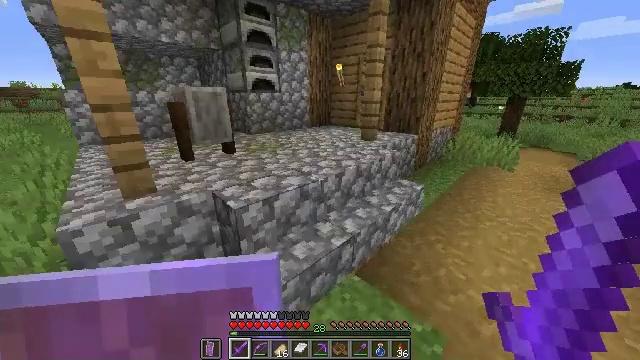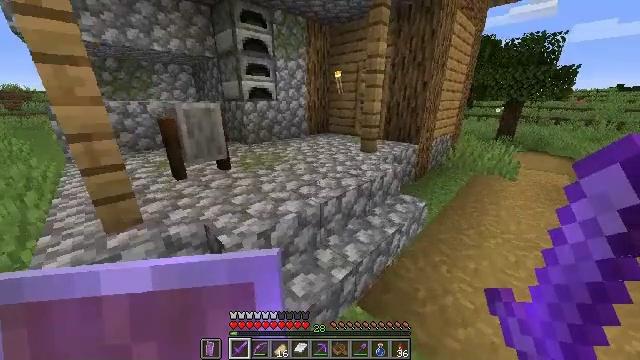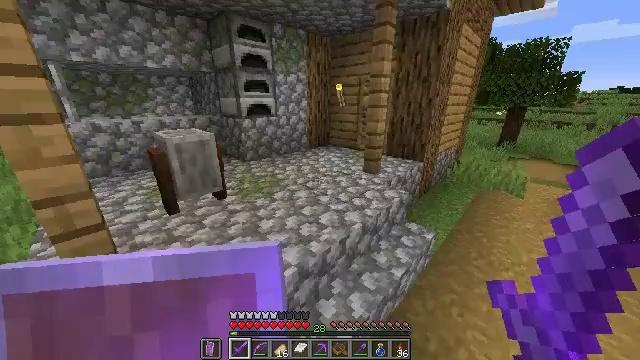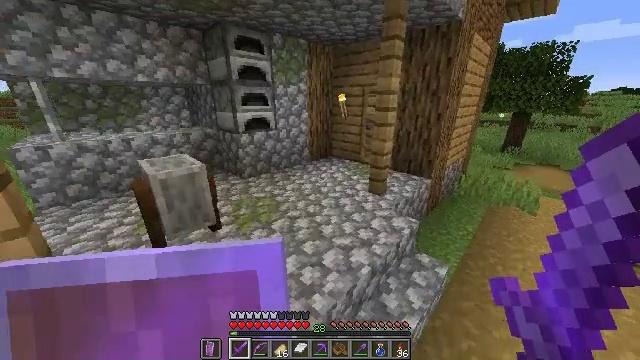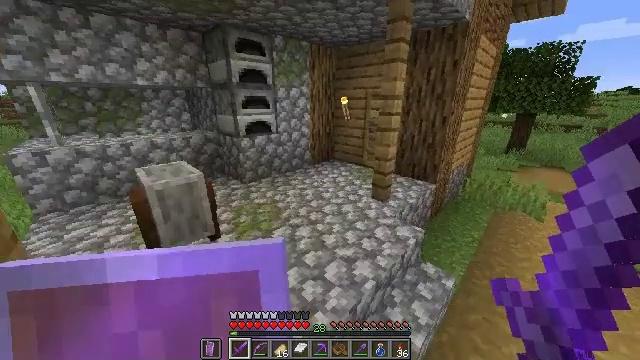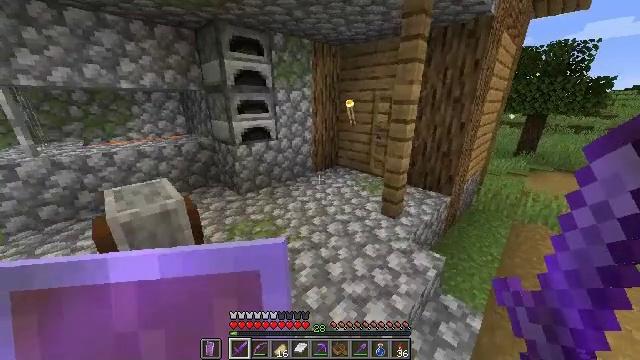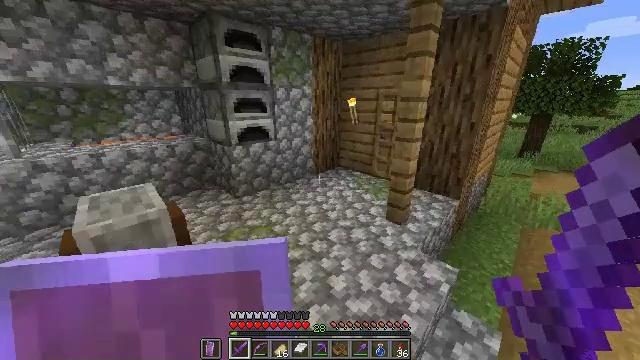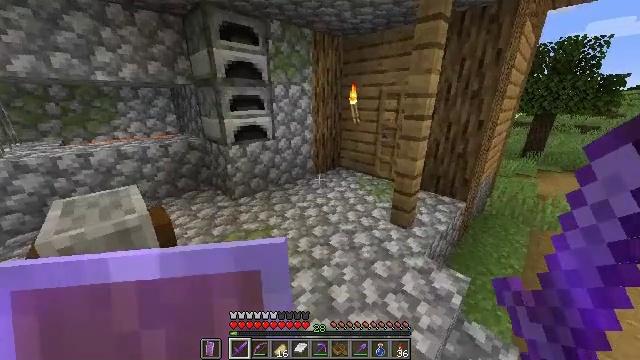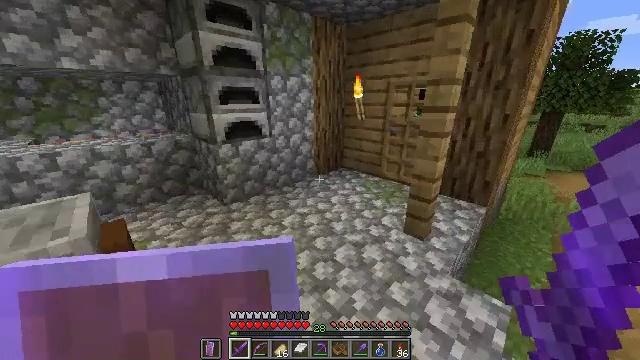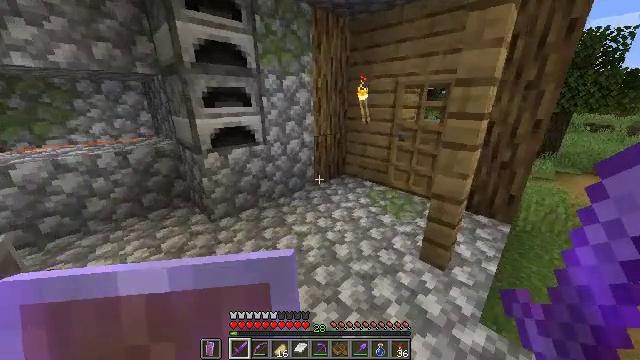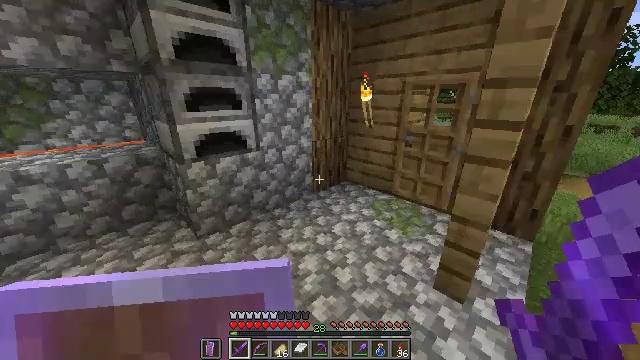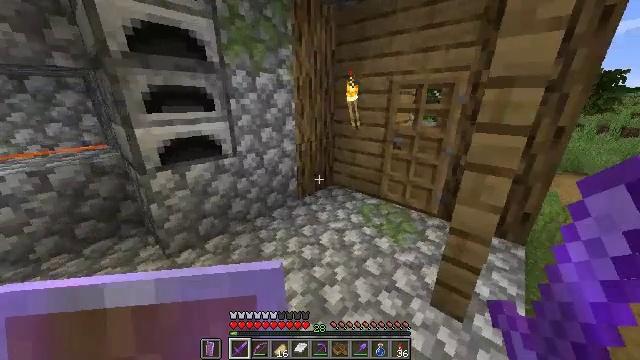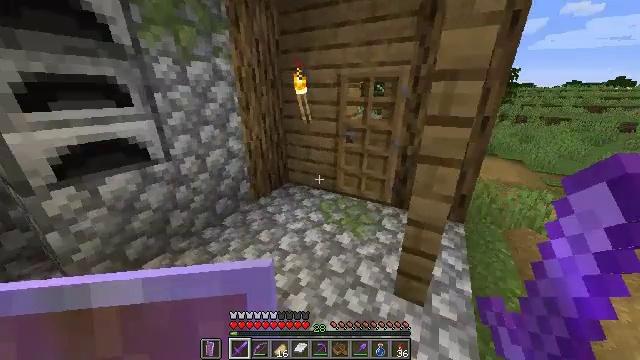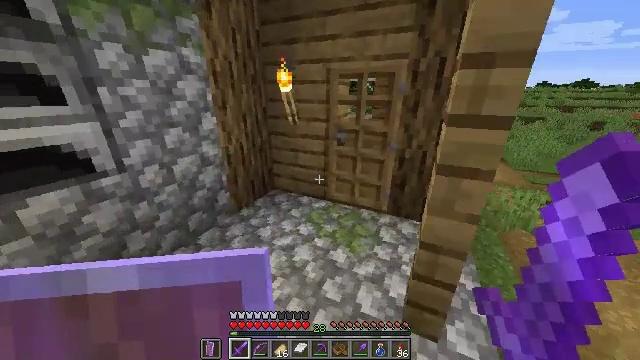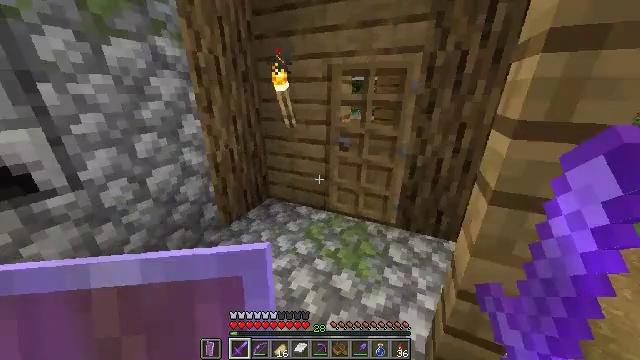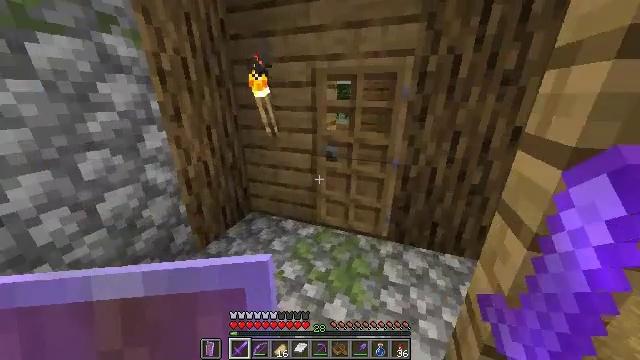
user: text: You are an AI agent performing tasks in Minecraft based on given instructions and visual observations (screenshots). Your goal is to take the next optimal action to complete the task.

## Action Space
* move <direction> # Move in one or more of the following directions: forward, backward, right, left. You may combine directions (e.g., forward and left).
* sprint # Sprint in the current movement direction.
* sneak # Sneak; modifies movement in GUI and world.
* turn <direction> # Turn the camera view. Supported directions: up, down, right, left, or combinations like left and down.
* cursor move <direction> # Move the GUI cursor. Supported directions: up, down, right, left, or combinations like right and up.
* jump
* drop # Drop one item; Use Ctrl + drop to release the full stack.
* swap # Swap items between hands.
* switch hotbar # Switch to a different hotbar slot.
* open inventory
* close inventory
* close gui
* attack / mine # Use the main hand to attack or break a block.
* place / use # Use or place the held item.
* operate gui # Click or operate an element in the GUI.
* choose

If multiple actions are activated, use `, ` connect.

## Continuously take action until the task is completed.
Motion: motion action
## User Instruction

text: Gather oak leaves by attacking.
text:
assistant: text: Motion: move forward, sprint, jump
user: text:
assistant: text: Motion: move forward, sprint, jump
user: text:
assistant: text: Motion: move forward, sprint, jump
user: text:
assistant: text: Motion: move forward, sprint
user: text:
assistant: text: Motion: move forward, sprint
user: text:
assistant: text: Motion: move forward, sprint
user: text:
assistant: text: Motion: move forward, sprint
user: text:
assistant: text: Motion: move forward
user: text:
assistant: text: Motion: move forward
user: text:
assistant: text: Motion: move forward
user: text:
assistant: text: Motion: move forward, turn right
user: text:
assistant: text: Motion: move forward, turn right and down
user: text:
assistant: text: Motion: move forward, turn right
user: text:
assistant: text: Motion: move forward
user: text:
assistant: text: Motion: move forward, turn right
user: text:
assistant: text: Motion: move forward, turn right
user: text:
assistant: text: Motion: move forward, turn right
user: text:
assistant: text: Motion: move forward, turn right and up
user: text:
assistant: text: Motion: move forward
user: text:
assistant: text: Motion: move forward
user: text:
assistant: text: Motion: move forward, use / place
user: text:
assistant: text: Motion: move forward, use / place
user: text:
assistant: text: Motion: move forward, use / place
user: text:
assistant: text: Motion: move forward, turn left, use / place
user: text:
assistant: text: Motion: move forward, turn left
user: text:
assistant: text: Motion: move forward, turn left
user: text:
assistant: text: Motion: move forward
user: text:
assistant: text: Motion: move forward, turn left and down
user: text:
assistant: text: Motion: move forward, turn left
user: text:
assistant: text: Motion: move forward, turn left and down